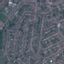
Label: Residential